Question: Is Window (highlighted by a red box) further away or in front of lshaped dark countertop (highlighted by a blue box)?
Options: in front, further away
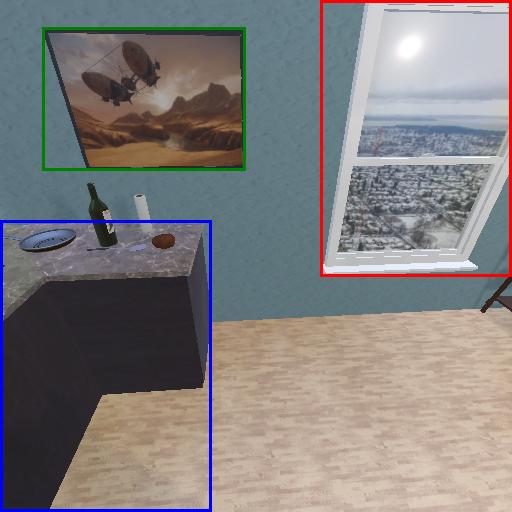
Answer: in front